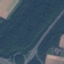
Land use / land cover: Highway